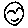
Label: smiley face